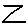
Label: zigzag